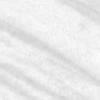
Label: change